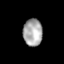
Tissue: skin
Cell type: Epithelial cells
Senescence score: 0.2251
Nuclear area (px): 510
Mean DAPI intensity: 169.906